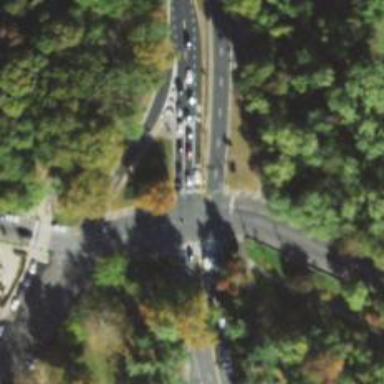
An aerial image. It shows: Marked crossing on the road.